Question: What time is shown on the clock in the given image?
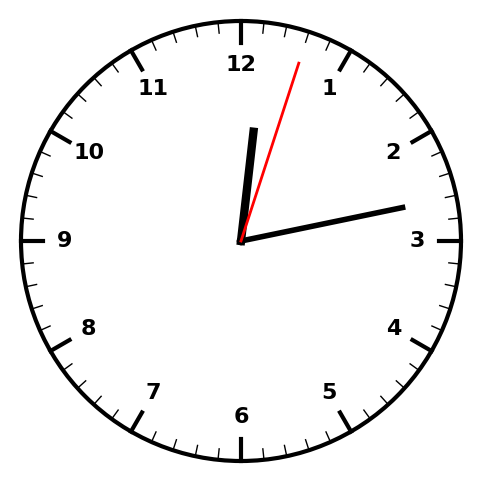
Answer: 12:13:03